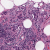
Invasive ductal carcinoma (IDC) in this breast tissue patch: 1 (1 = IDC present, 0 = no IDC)